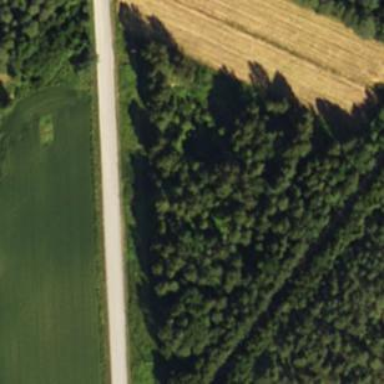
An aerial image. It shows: Forest area.